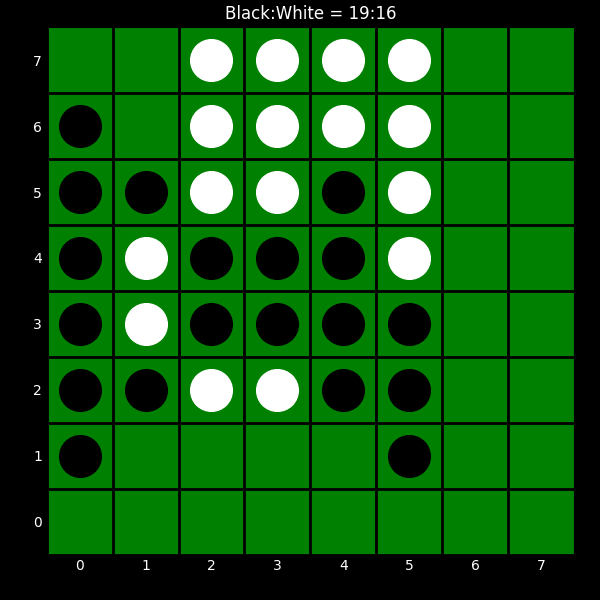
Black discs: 19
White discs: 16